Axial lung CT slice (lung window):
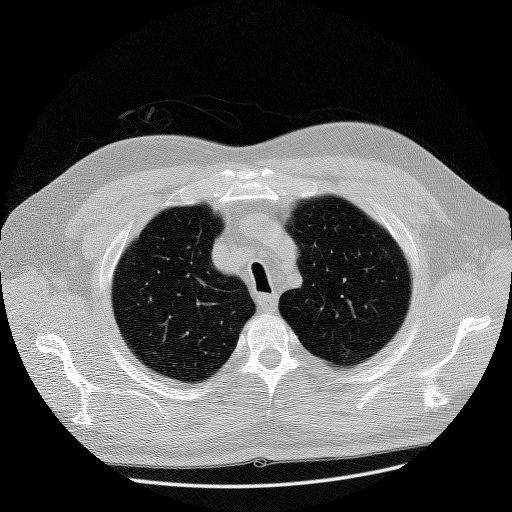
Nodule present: no